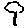
Label: tree